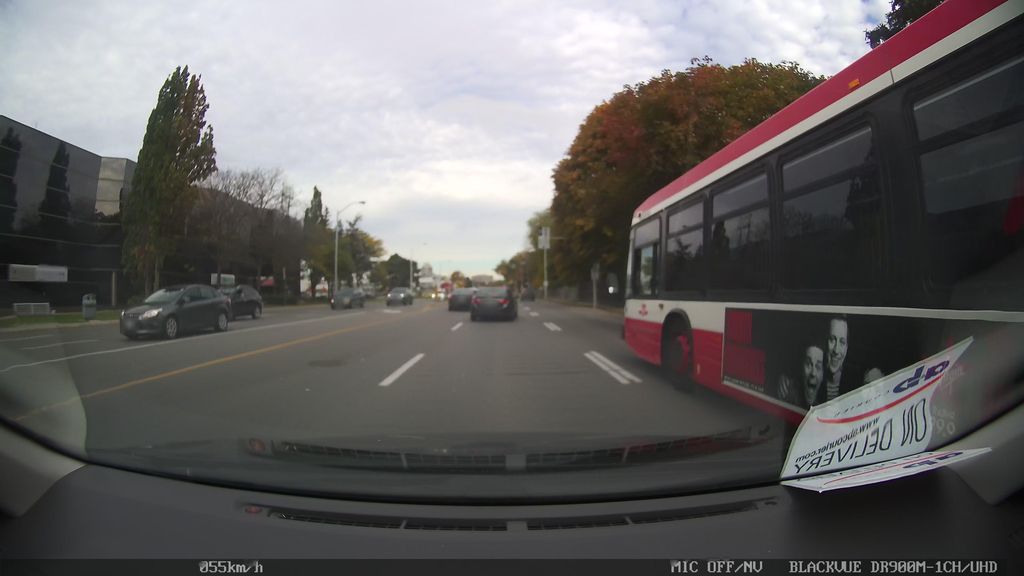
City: toronto